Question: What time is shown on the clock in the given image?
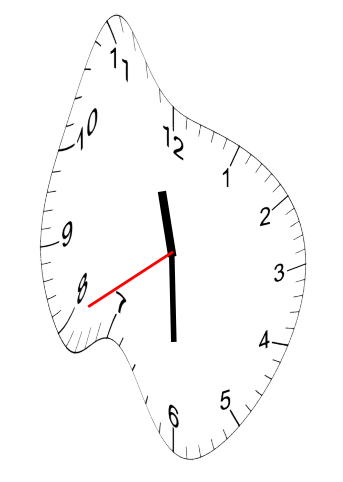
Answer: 11:29:40